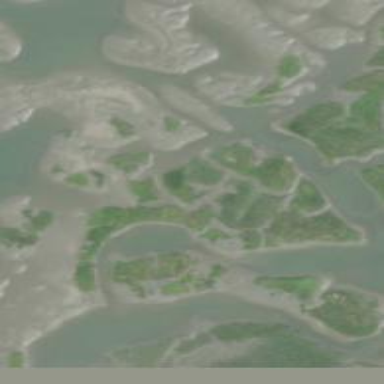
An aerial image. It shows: Tidal marsh wetland area.